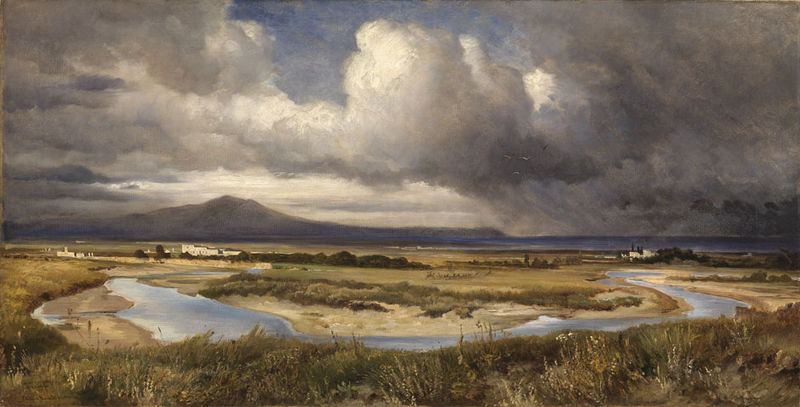
Titel: Blick auf den Campo d'Annibale bei Cannae
Künstler: Edmund Friedrich Kanoldt
Standort: Karlsruhe
Institution: Staatliche Kunsthalle Karlsruhe
Schlagwörter: berg, himmel, blue, oil, white, country, dark, green, painting, yellow, flowers, brown, natur, smoke, cloud, clouds, life, sky, tree, building, field, hill, hills, house, lake, landscape, mountain, mountains, nature, ocean, sand, sea, water, horizon, houses, island, trees, village, grass, reeds, river, stream, bushes, plants, bird, birds, twist, cloudy, storm, turner, scene, meadow, town, ravine, rural, valley, city, haus, busch, buildings, factory, bend, constable, england, rain, sublime, weather, wasser, home, plains, shrub, wolken, dunes, vegetation, majestic, blue sky, shrubs, bank, dramatic, land, meer, landschaft, plain, realistic, weeds, sinuous, bild, gemälde, banks, riverside, overcast, skyline, wiese, mountian, scenery, berge, häuser, creek, moody, eky, moutain, g, meadows, strom, montain, moutains, meander, riperian, gull, riverbend, bend in the river, vegetarion, gulls, rainclouds, white building, sy, oxbow, inspiring